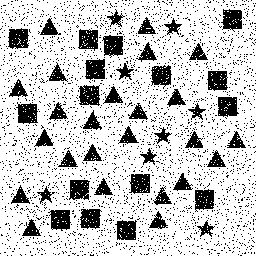
Squares: 16
Triangles: 24
Stars: 8
Total shapes: 48